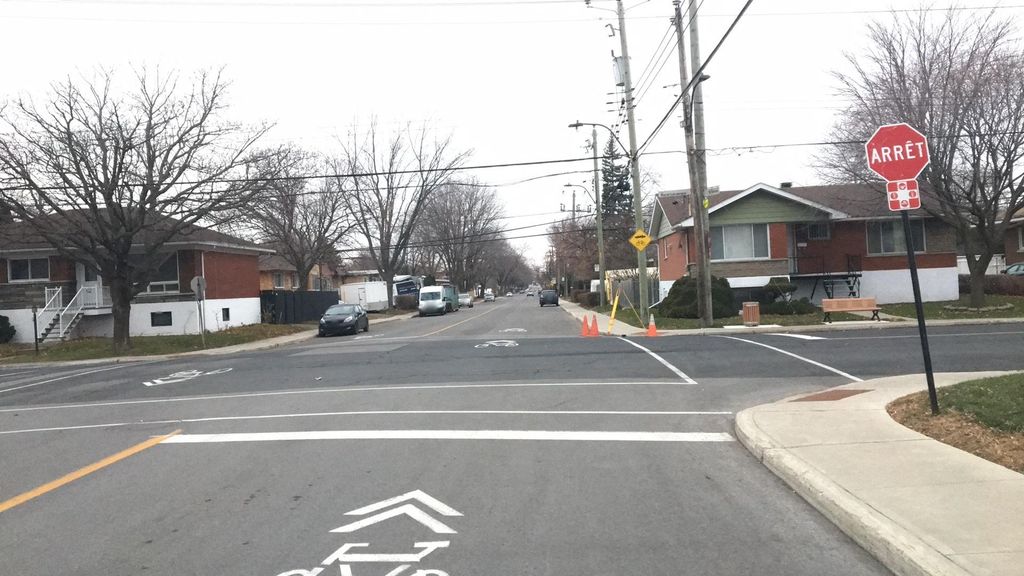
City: montreal